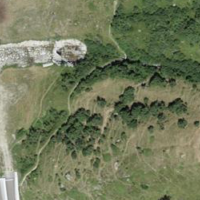
EUNIS habitat code: 26
Species observed at this site:
Tanacetum vulgare